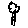
Label: tree